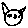
Label: cat